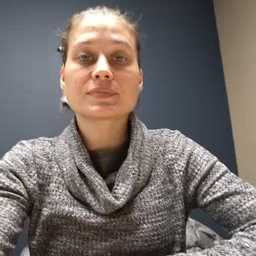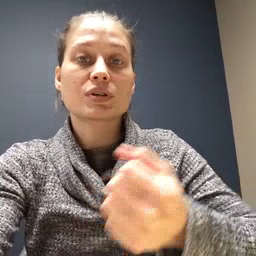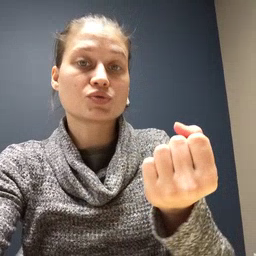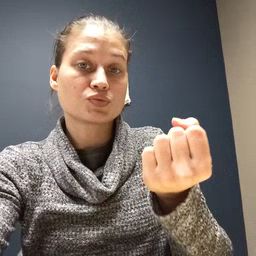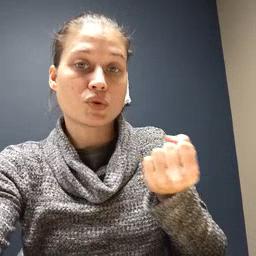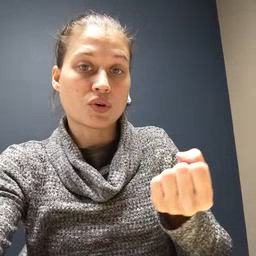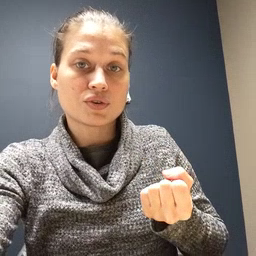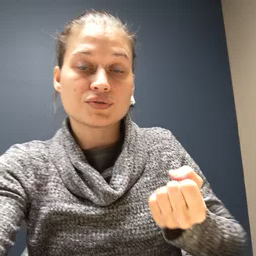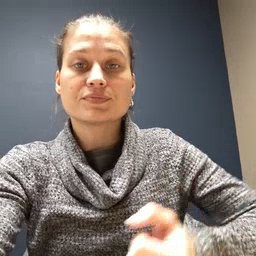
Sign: drawer